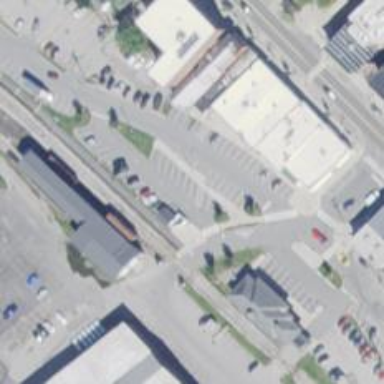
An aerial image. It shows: Parking space is available.